Question: Sometimes I use <URL> to tether using my iPhone. The desktop client for OSX is not as rich as the one for windows. One of the chief differences is, that the OSX does not allow to automatically connect to iPhone as soon as the latter is plugged in.
Would you know of a way using Applescript to click on the PdaNet icon on the Menu Bar and then select and click the 'Connect' option on it ?
Here is what the 'PdaNetMac' application's menu bar icon looks like:

I have looked at the following questions but am an applescript newbie and am not sure how to search for PdaNet's icon on the menu bar:
1. Click menu item on Mac OSX Lion using AppleScript
2. Applescript: on clicking Menu Bar item via gui script
3. Accessing dock icon right-click menu items with AppleScript
I have confirmed that 'Enable Access for assistive devices' is enabled.
Based on the second question above, Here is my current attempt at doing this:
'''
ignoring application responses
tell application "System Events" to tell process "PdaNet"
click menu bar item 1 of menu bar 2
end tell
end ignoring
do shell script "killall System\ Events"
delay 0.1
tell application "System Events" to tell process "PdaNet"
tell menu bar item 1 of menu bar 2
click menu item "Connect" of menu 1
end tell
end tell
'''
Interestingly, the above script works for me fine when I change 'PdaNet' to 'Flux'.
Thanks!!
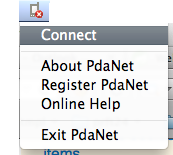
Answer: You were very close !!
I just downloaded the PdaNet application to test this, and the only edit I had to make to your script was change 'PdaNet' to 'PdaNetMac' ( I was thinking that this is the Process Name and so used the process name displayed in Activity Monitor).
So this works for me:
'''
ignoring application responses
tell application "System Events" to tell process "PdaNetMac"
click menu bar item 1 of menu bar 2
end tell
end ignoring
do shell script "killall System\ Events"
delay 0.1
tell application "System Events" to tell process "PdaNetMac"
tell menu bar item 1 of menu bar 2
click menu item "Connect" of menu 1
end tell
end tell
'''
Hope this works for you too !!
(Very useful script, btw. Cheers !)